Question: I have a map that I want to separately count the patterns of different numbers.

Without VB, I want to be able to create a dynamic counter that will be able to count the patterns of numbers.
For example:
I want to count how many times, even if it overlaps that this pattern occurs in the map
'''
2 2
2 2
'''
Counting I can see the pattern occurs six times but I'm struggling to create a simple array formula that will be able to do so
I've been told of success with and IF function with nested AND functions so I know it can be done without VB.
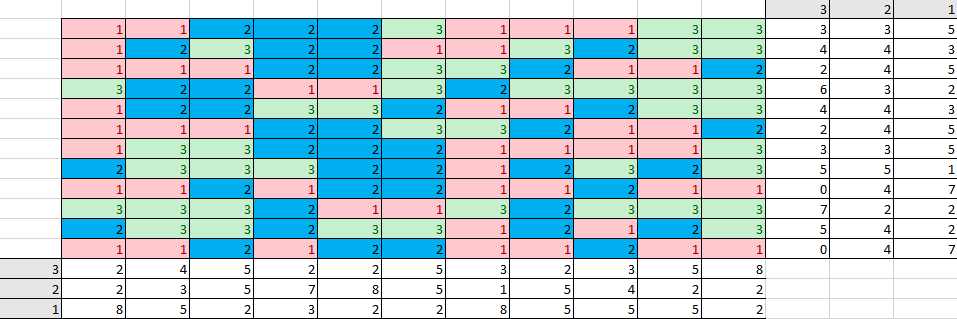
Answer: Use the formula
'''
=COUNTIFS(A1:E15,2,B1:F15,2)
'''
notice how the two areas are adjacent - one column offset from each other.

You can extend this to find two-by-two regions:
'''
=COUNTIFS(A1:E14,2,B1:F14,2,A2:E15,2,B2:F15,2)
'''
just be very careful about how the different ranges are offset.
An alternative way to write this which, I suspect, will be more efficient for large ranges is:
'''
=SUMPRODUCT((A1:E14=2)*(B1:F14=2)*(A2:E15=2)*(B2:F15=2))
'''